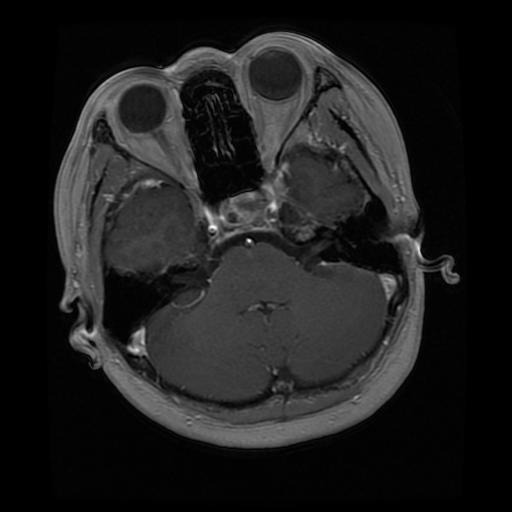
Label: pituitary